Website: crate-barrel
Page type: review-order
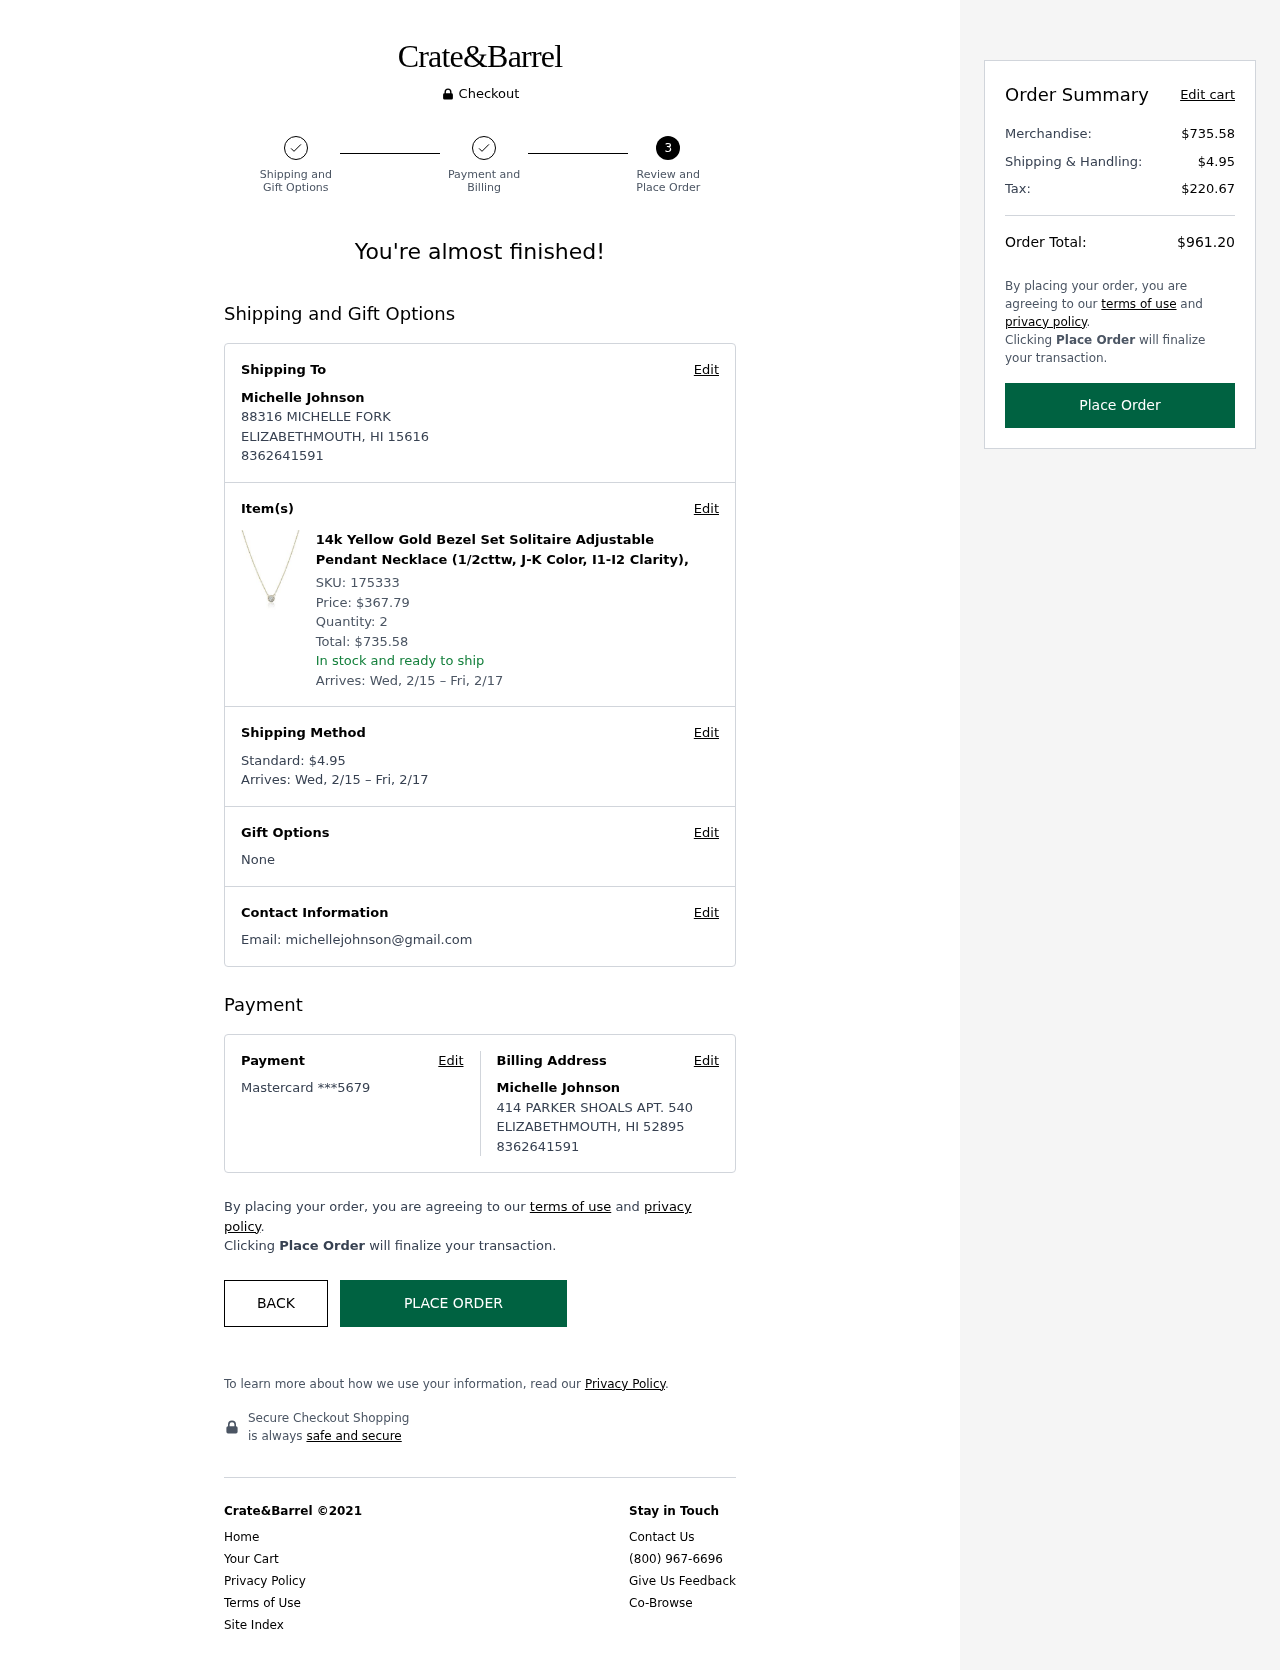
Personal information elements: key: PII_CARD_LAST4
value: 5679
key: PII_CARD_TYPE
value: Mastercard
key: PII_CITY_STATE_ZIP
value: ELIZABETHMOUTH, HI 15616
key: PII_CITY_STATE_ZIP2
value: ELIZABETHMOUTH, HI 52895
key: PII_EMAIL
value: michellejohnson@gmail.com
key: PII_FULLNAME
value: Michelle Johnson
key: PII_FULLNAME2
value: Michelle Johnson
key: PII_PHONE
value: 8362641591
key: PII_PHONE2
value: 8362641591
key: PII_STREET
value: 88316 MICHELLE FORK
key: PII_STREET2
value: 414 PARKER SHOALS APT. 540
Product elements: key: PRODUCT1_NAME
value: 14k Yellow Gold Bezel Set Solitaire Adjustable Pendant Necklace (1/2cttw, J-K Color, I1-I2 Clarity),
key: PRODUCT1_PRICE
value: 367.79
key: PRODUCT1_QUANTITY
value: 2
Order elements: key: ORDER_SKU
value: SKU: 175333
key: ORDER_ITEM_TOTAL
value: Total: $735.58
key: ORDER_DELIVERY_DATE
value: Arrives: Wed, 2/15 – Fri, 2/17
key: ORDER_SHIPPING_COST
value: $4.95
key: ORDER_SHIPPING_COST
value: Standard: $4.95
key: ORDER_SUBTOTAL
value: $735.58
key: ORDER_TAX
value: $220.67
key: ORDER_TOTAL
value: $961.20